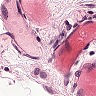
Metastatic tissue present: no